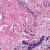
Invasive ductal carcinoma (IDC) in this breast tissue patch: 0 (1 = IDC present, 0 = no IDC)